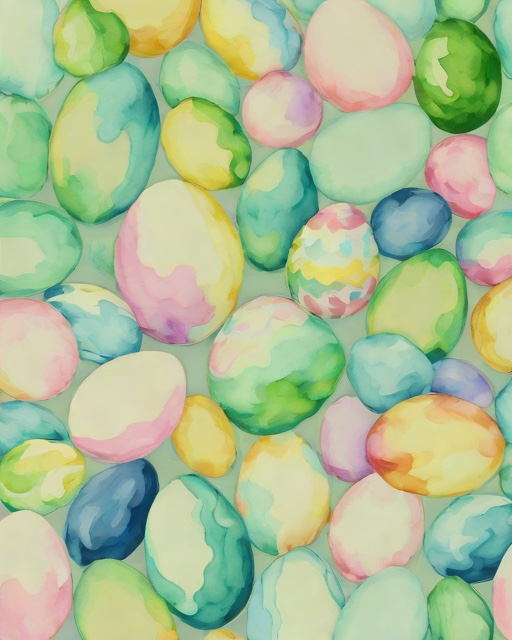
Category: Easter